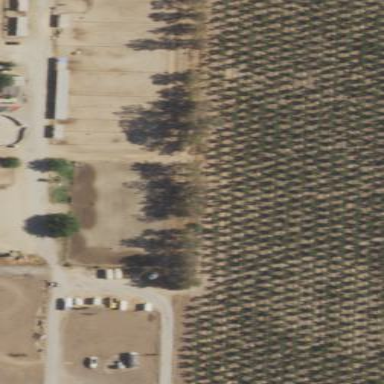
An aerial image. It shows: Orchard filled with peach trees.